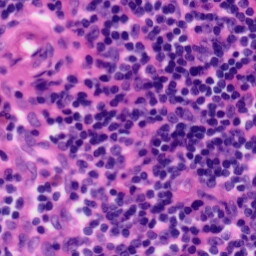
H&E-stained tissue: Tonsil